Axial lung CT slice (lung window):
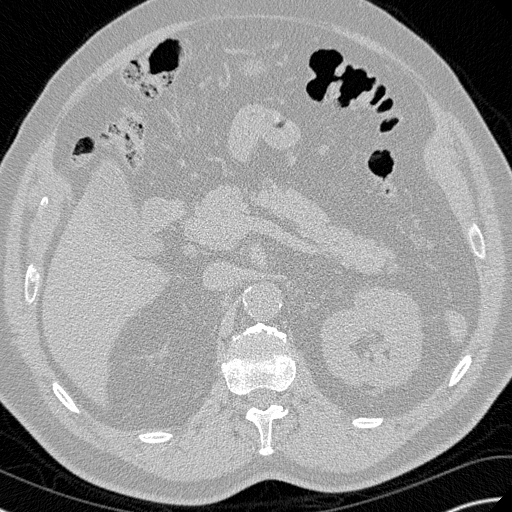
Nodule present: no